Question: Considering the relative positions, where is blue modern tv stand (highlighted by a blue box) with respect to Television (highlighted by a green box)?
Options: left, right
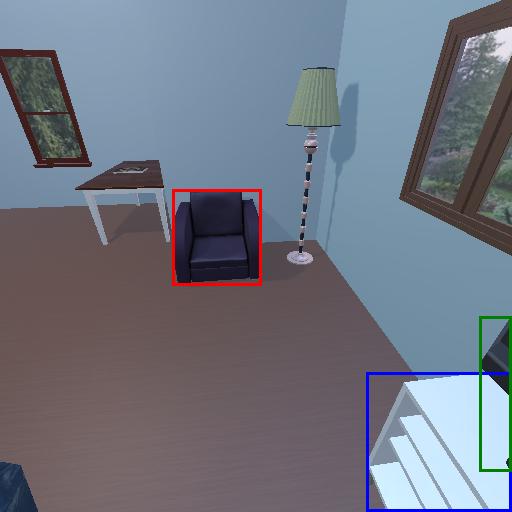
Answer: left